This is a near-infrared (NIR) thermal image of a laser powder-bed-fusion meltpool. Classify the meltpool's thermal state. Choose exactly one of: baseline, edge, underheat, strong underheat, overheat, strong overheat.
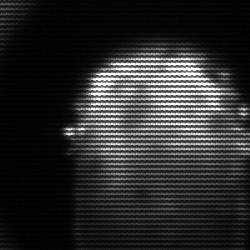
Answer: baseline